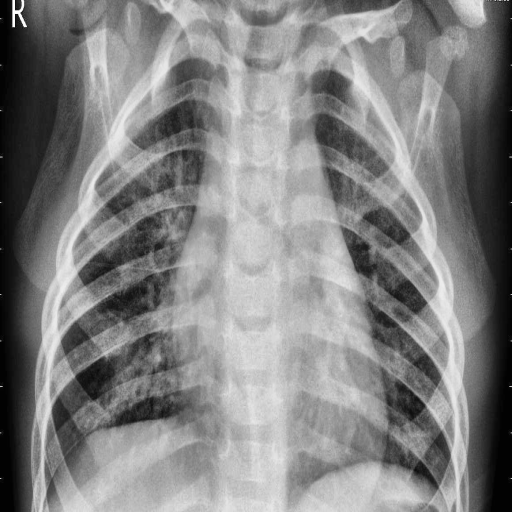
Finding: PNEUMONIA